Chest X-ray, PA view. Patient: 25 years old, sex M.
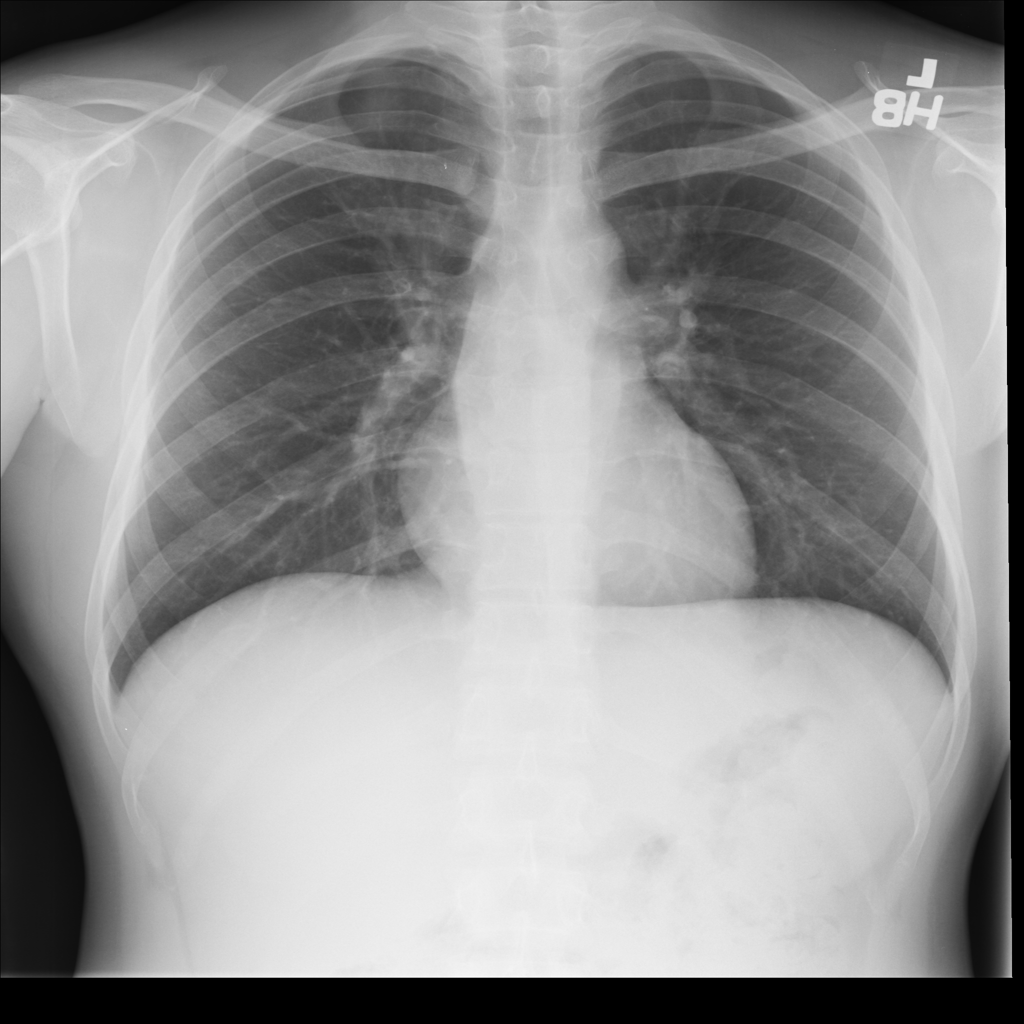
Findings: No Finding